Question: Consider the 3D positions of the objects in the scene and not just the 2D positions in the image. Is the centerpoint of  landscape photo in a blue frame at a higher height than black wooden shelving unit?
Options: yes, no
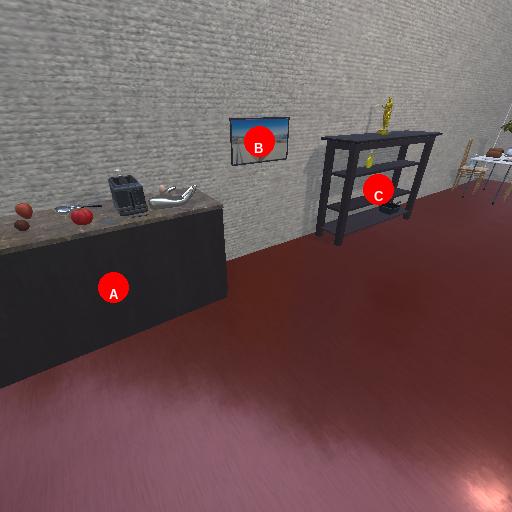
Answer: yes